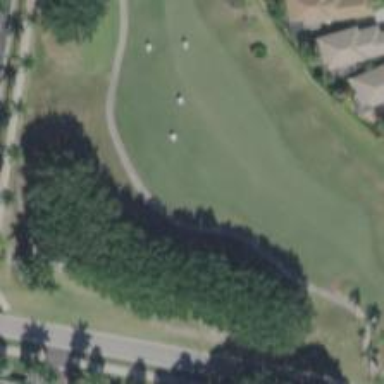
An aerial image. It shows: Golf hole.